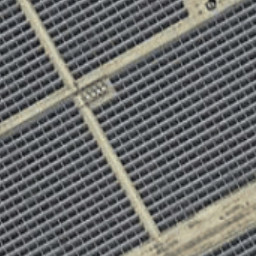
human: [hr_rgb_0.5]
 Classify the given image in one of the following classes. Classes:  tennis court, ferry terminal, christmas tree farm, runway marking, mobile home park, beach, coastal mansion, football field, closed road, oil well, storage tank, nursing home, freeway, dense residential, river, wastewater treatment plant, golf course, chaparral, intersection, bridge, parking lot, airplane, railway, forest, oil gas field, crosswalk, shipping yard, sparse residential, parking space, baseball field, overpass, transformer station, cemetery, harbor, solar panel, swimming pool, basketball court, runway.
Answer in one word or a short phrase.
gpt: solar panel